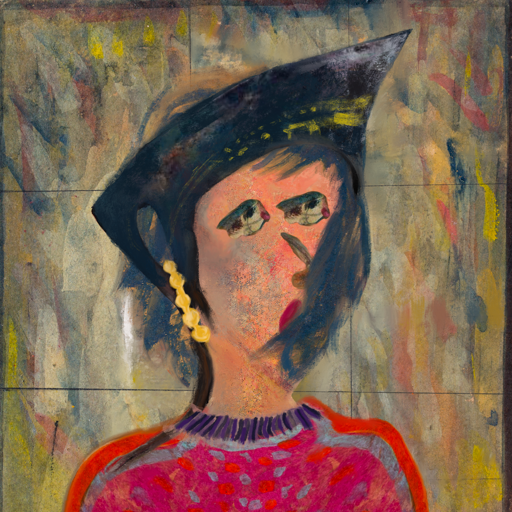
Background: GypsyMother, Head And Neck Side: Irani, Face Side: Pipe, Bust: Sisters, Hair Side: In_The_Sun, Head Accessory: Irani, Second Necklace: Blank, Necklace: HillGirl, Baby: Blank